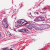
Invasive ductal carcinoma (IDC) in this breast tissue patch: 0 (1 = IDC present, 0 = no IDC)